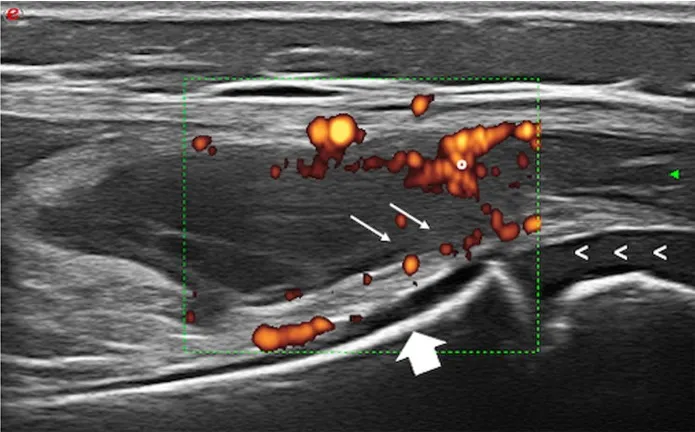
Knee ultrasound of case 2 showing active synovitis. , Power Doppler signal of synovial tissue; arrows, synovial hypertrophy; <, growing cartilage; big arrow, bone.
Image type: radiology (ultrasound)